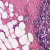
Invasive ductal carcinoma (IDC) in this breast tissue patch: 0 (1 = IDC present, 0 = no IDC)